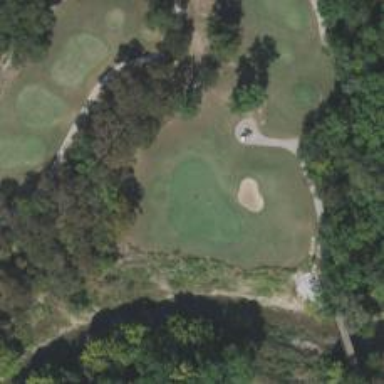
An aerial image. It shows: Golf hole.